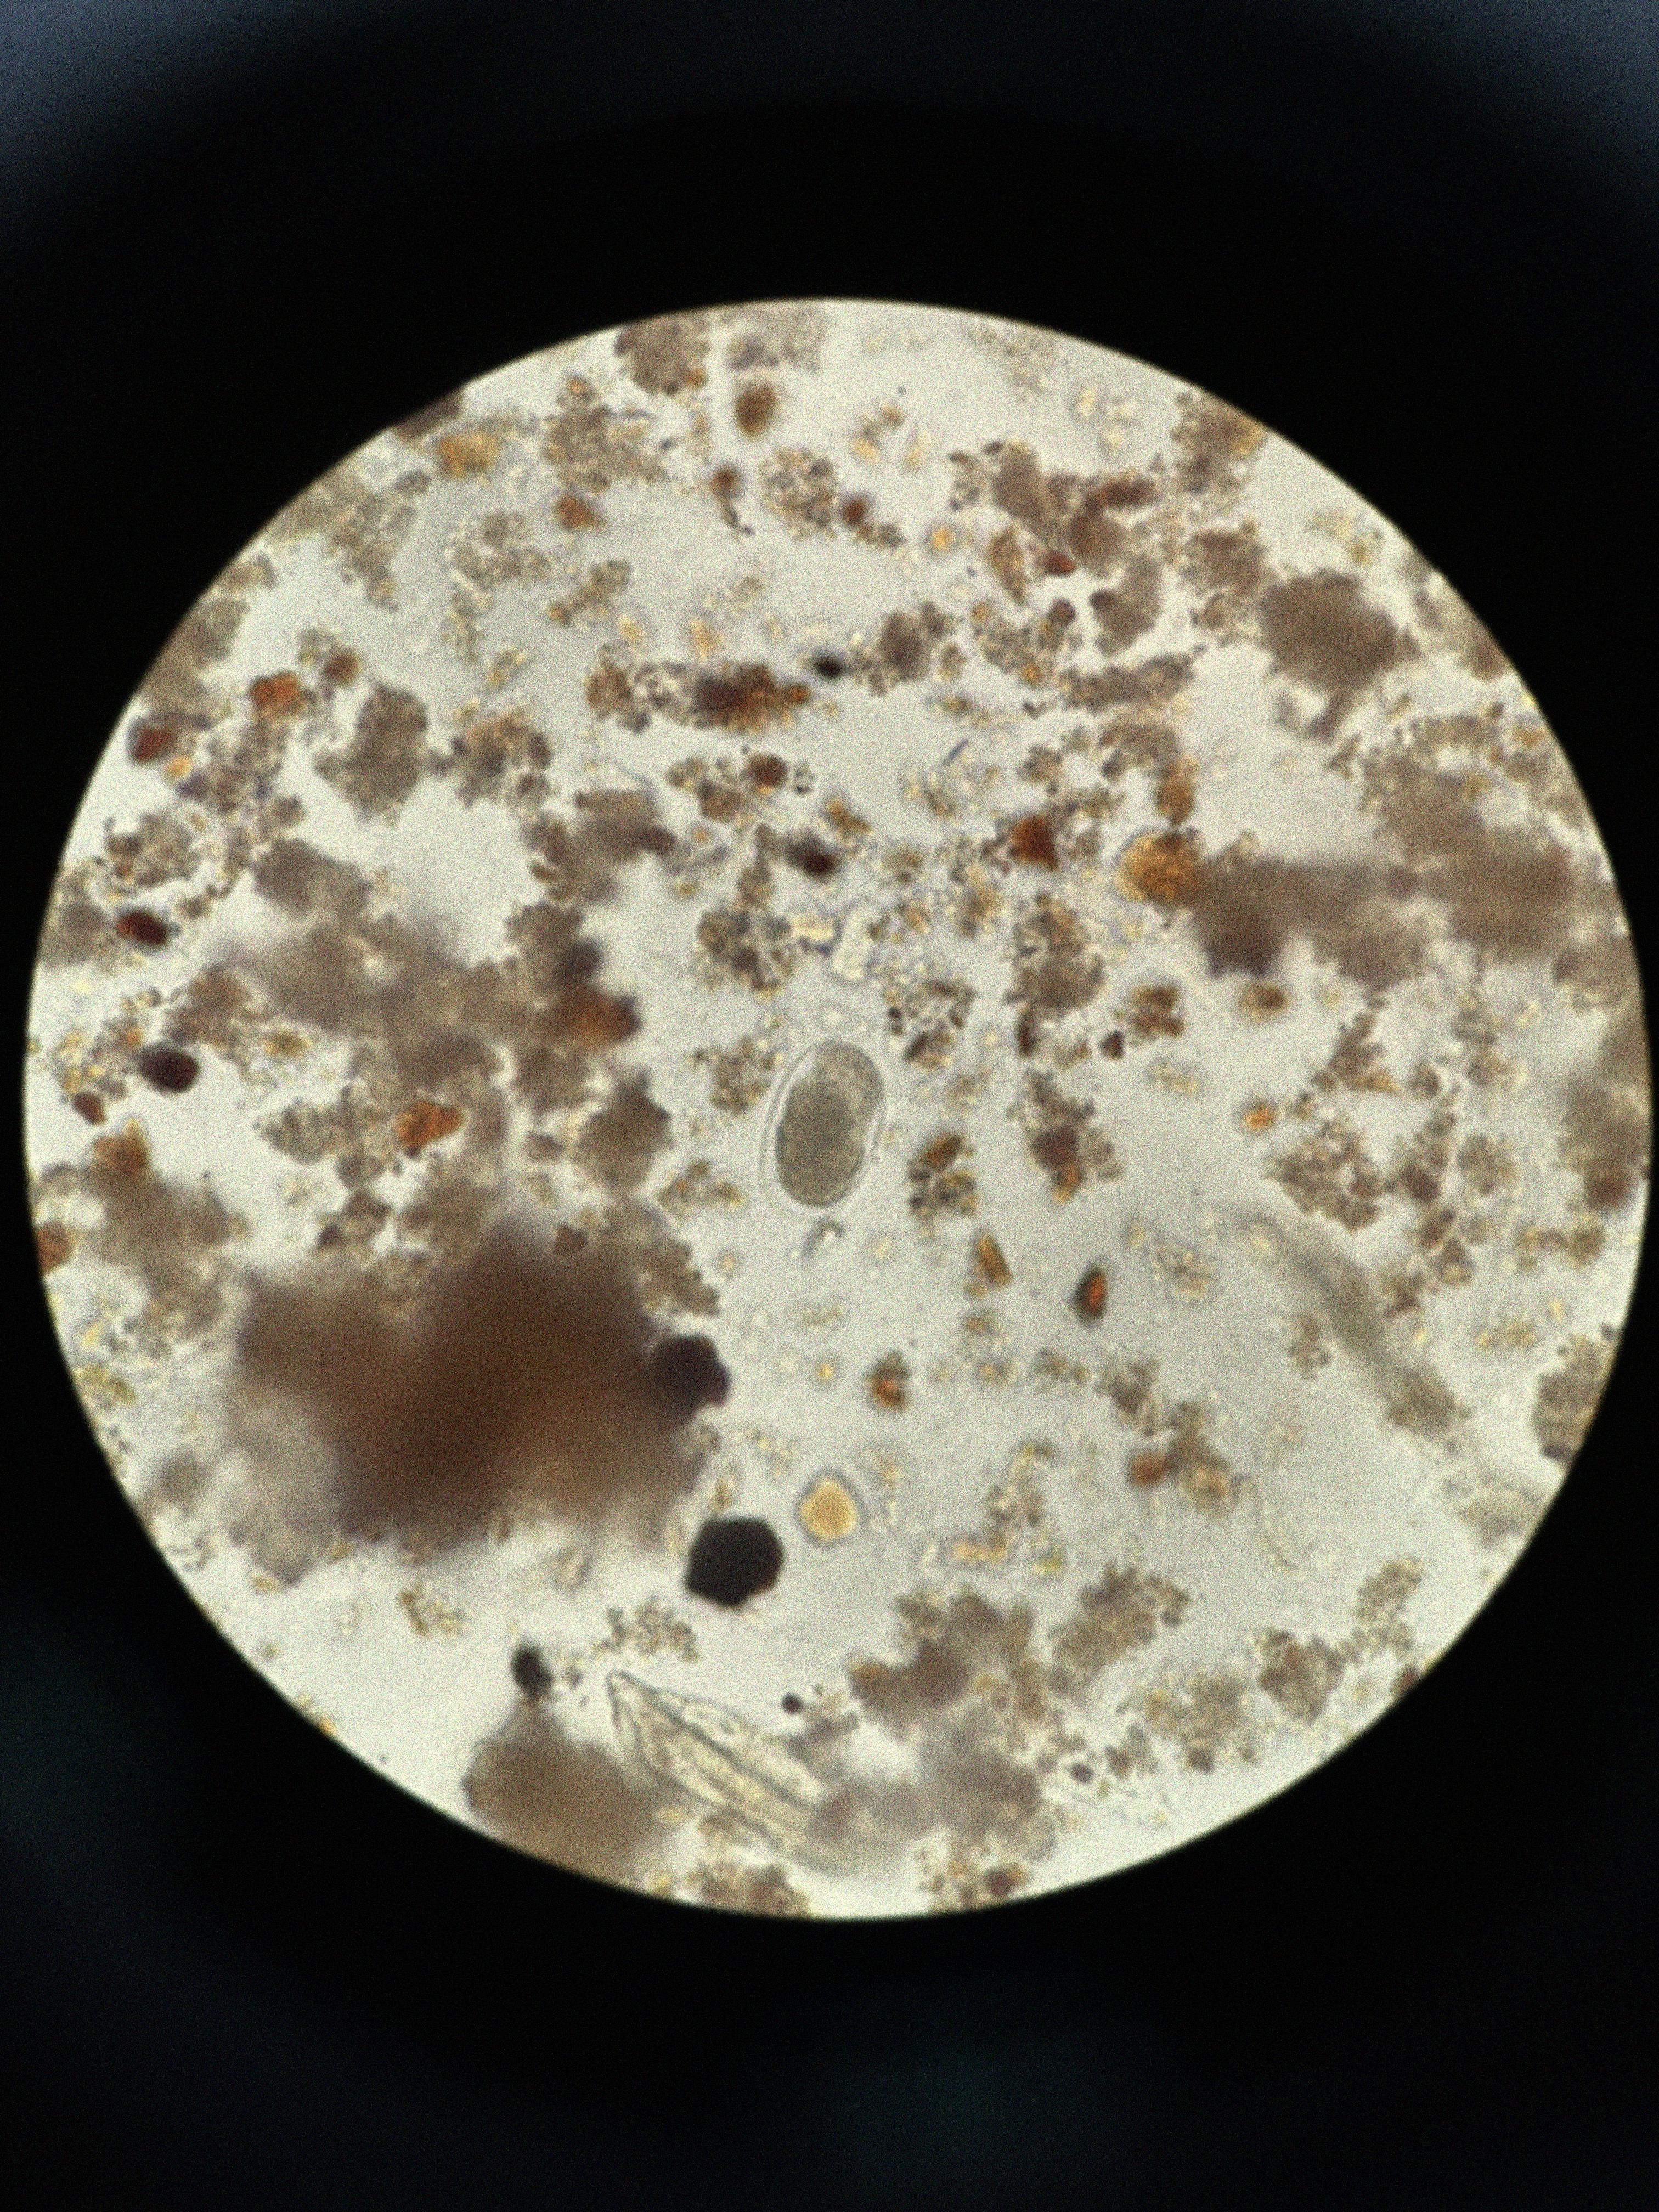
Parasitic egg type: Hookworm egg